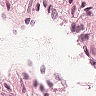
Metastatic tissue present: no